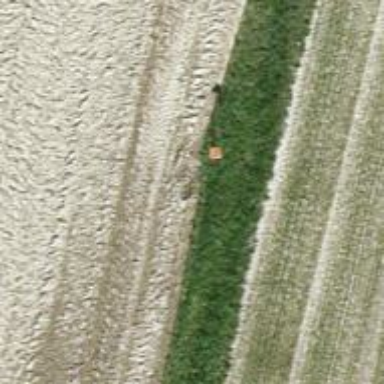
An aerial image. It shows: Pole supporting roof covering pipeline marker.